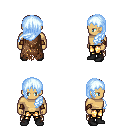
a pixel art fantasy rpg character, male body template, human, tanned skin, brown tattered cape, gold greaves, white cyan left-swept hairstyle, leather bracers, black shoes, four views (front, back, left, right), 2x2 character sprite sheet, small pixel art, hard edges, no anti-aliasing